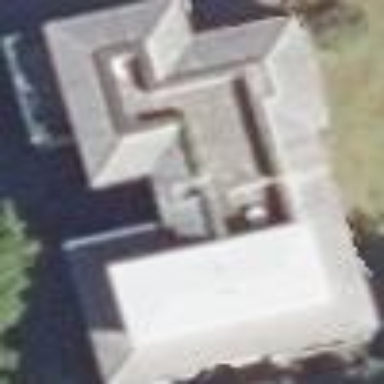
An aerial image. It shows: Apartment building with hipped roof.